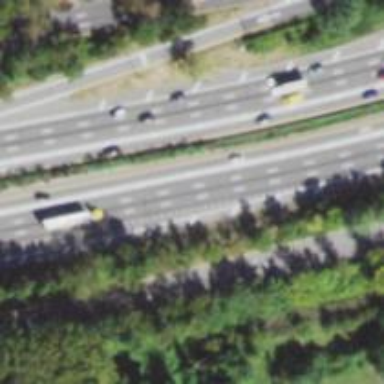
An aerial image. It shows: Asphalt motorway.